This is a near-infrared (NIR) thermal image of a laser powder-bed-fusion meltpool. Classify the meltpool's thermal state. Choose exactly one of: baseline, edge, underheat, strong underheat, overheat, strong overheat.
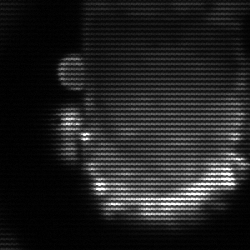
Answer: baseline